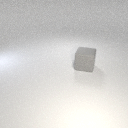
large gray rubber cube